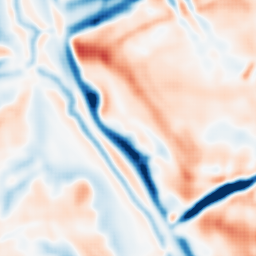
Category: multiscale
Decomposition family: dog
Decomposition parameters: sigma_low: 3
sigma_high: 10
Upsampling method: sinc_blackman
Upsampling parameters: scale: 8
kernel_size: 16
Upsampling scale: 8